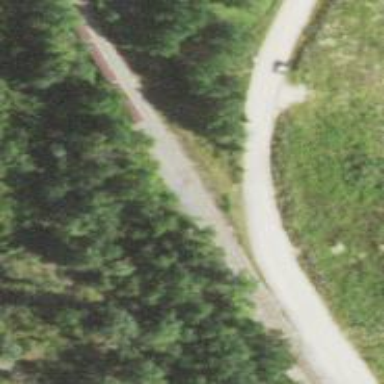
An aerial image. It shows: Railway spur used as siding.